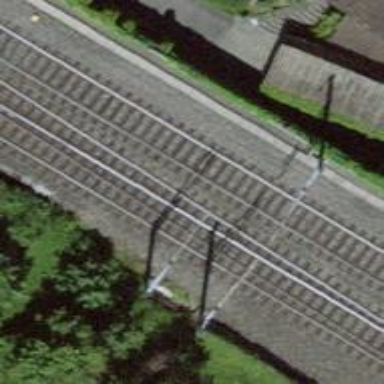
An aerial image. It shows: Single-track railway with electrified contact lines.